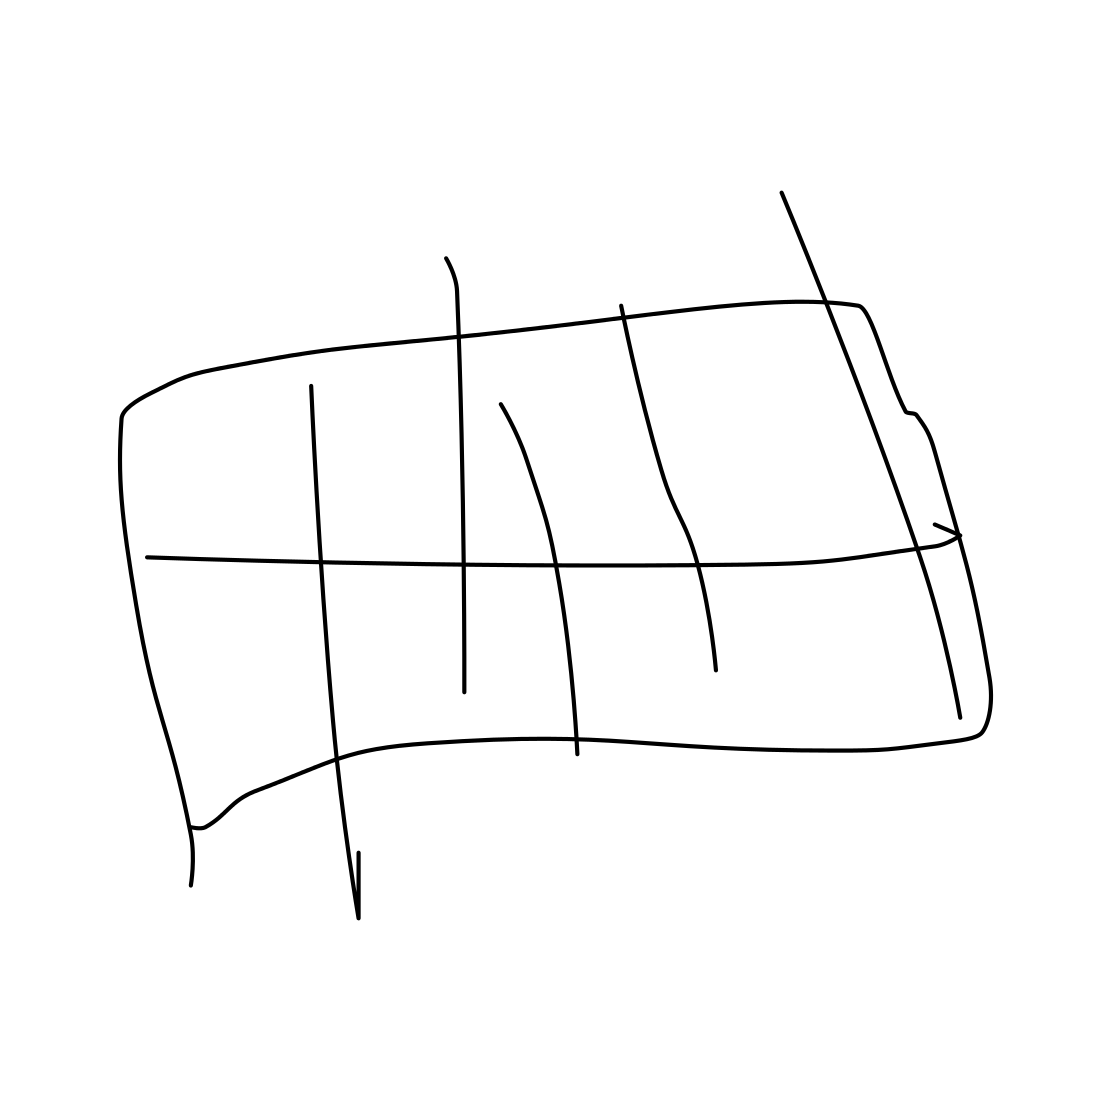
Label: calculator